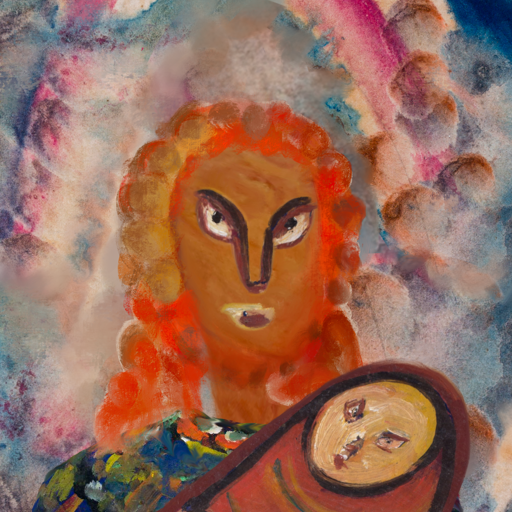
Background: Rupkatha, Head And Neck Front: Pious_Lady, Face Front: After_Raid, Bust: An_Impression, Hair Front: Rupkatha, Head Accessory: Blank, Second Necklace: Blank, Necklace: Blank, Baby: After_Raid_Baby